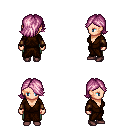
a pixel art fantasy rpg character, female body template, human, light skin, brown robe, teal pants, pink swoop hairstyle, leather bracers, maroon shoes, four views (front, back, left, right), 2x2 character sprite sheet, small pixel art, hard edges, no anti-aliasing